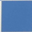
Piece: xx